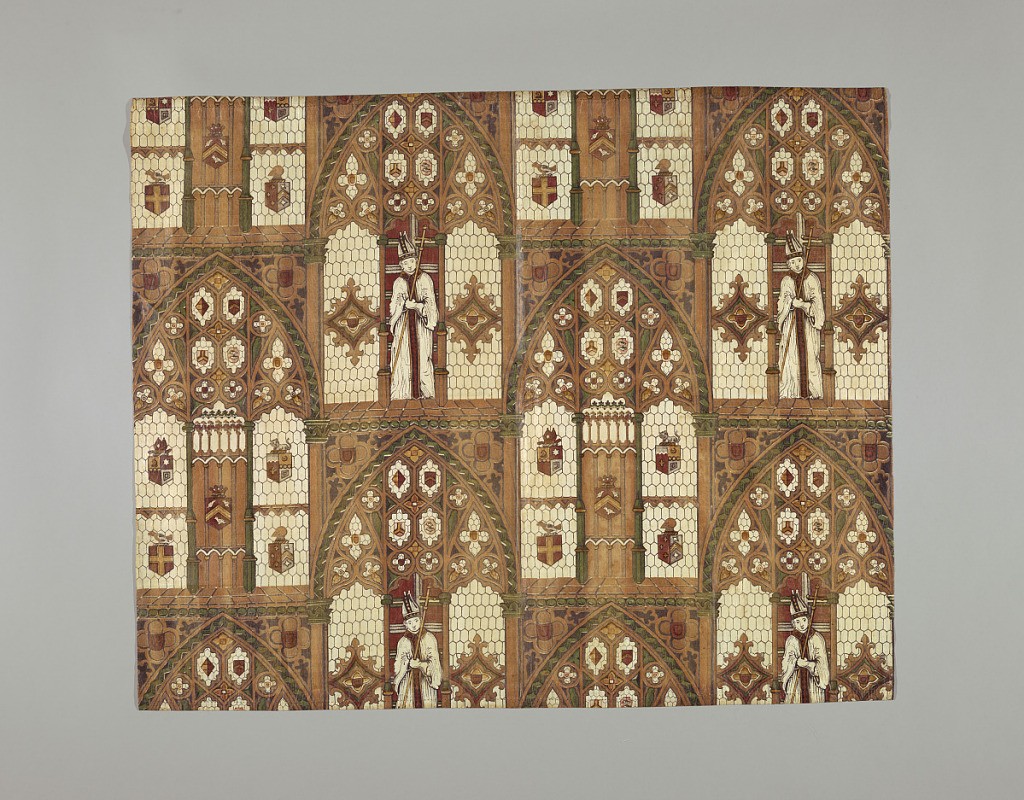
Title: Textile
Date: ca. 1840
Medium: cotton Technique: roller printed in five colors on plain weave
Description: Two offset Gothic-style windows set one next to the other with a bishop standing in front of one. Glazed and polished.